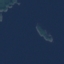
Land use / land cover: SeaLake